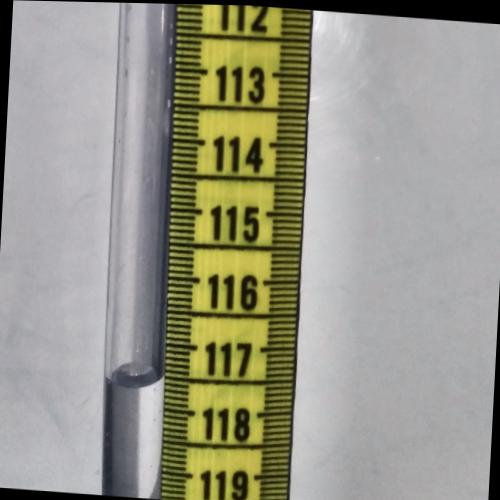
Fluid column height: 117.5 cm